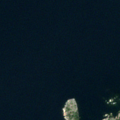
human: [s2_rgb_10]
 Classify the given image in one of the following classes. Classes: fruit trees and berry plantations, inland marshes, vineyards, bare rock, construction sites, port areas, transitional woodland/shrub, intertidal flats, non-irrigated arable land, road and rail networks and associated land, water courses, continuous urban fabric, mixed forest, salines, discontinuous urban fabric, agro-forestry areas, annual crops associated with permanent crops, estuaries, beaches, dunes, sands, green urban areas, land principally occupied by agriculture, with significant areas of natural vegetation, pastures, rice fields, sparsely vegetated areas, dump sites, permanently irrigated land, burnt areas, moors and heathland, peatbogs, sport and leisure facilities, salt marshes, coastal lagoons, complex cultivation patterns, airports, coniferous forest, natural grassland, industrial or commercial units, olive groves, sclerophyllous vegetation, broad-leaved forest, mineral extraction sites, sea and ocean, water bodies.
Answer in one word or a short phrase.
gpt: broad-leaved forest, sea and ocean